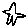
Label: star